Field crop: tomato
Growth stage: 1
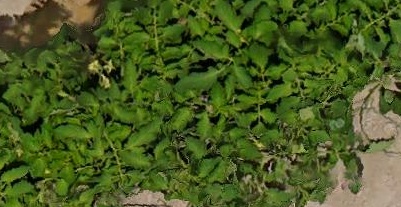
Species: tomato